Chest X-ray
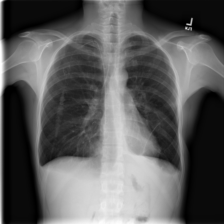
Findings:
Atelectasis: negative
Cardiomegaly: negative
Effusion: negative
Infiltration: negative
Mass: negative
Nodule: positive
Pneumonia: negative
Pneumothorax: negative
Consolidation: negative
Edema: negative
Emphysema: negative
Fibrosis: negative
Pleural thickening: negative
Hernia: negative